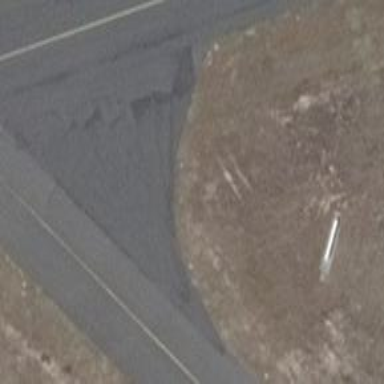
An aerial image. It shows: Taxiway edge marked with aviation lights.